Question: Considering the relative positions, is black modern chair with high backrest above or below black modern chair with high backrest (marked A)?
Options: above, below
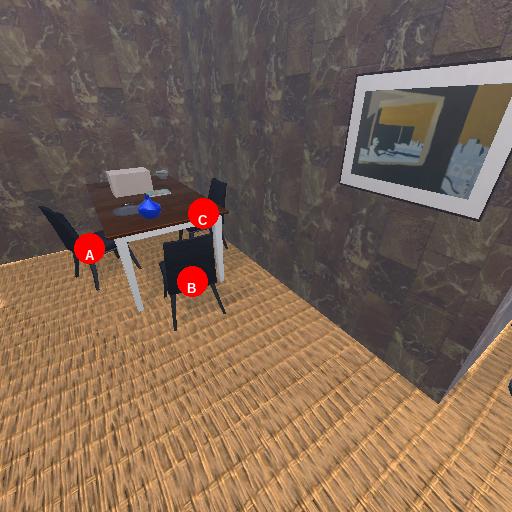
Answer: above